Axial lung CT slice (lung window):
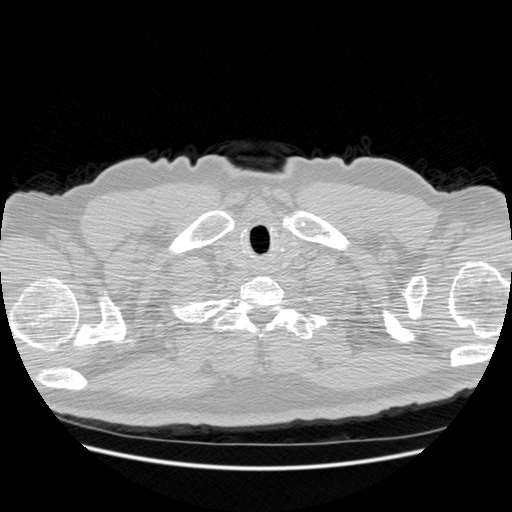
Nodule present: no